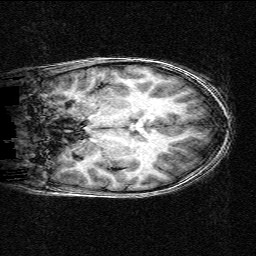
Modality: T1w
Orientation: coronal
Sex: male
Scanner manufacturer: siemens
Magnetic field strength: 3 T
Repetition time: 2.3 s
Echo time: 0.00336 s